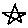
Label: star